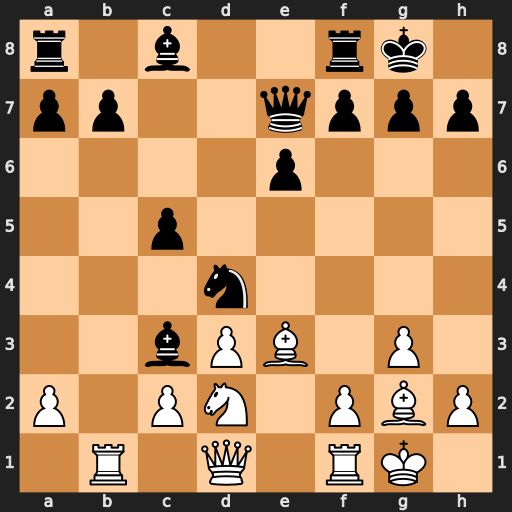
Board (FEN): r1b2rk1/pp2qppp/4p3/2p5/3n4/2bPB1P1/P1PN1PBP/1R1Q1RK1
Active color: w
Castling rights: -
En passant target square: -
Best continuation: Ne4 Ba5 c3 Nf5 Bxc5